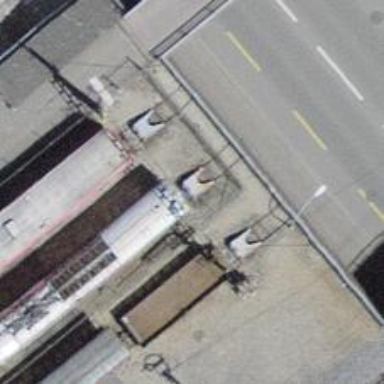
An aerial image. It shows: Railway buffer stop.